Question: I am using <URL>.
I am developing a mobile only website, so I looked around how to map touch events to mouse events for this to work, and ended up using some <URL>.
This appeared to work nicely. However, on a mobile device (I am using an iPhone to test, but it also happens on the iPhone simulator), when you attempt to shift a second item (i.e. the next item to sort after you have sorted one already), its initial position is offset either side by about the width of the element.

I've set up an <URL>. Hit the button to add jQuery Sortable to the list items.
I have tried many things, including playing with the 'change' event and attempting to realign it back, but I couldn't get it to reliably work.
How can I stop this problem?
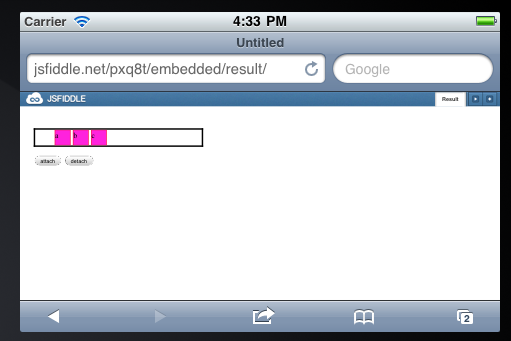
Answer: Super simple solution for this one. I wish I could say it was super simple to find, but no... it took a while.
To clarify the symptom, it's that the initially-dragged element is always the one that is dragged on subsequent drags. If you start out dragging 'b', on subsequent drags 'b' is the one that always moved. Likewise for 'a' and 'c'.
This made me question if perhaps the event was being "recycled." I confirmed that the 'pageX' and 'pageY' values were correct on the 'touchstart' (and 'touchmove') event, but the values getting to '_mouseDown' in Sortable were wrong. So, I went to 'jquery.ui.mouse.js' and looked at '_mouseDown' there. I confirmed that the proper values were coming through, but that the handler was exiting at this line at the top of the method:
'''
// don't let more than one widget handle mouseStart
if( mouseHandled ) { return };
'''
So, I started looking at 'mouseHandled'. There was only one line where this was reset back to 'false' - the following listener at the top:
'''
$( document ).mouseup( function( e ) {
mouseHandled = false;
});
'''
I realized I must be close. I looked back at the '_touchEnd' method in the compatibility add-in you're using:
'''
_touchEnd: function(event) {
this.element.unbind("touchmove." + this.widgetName).unbind("touchend." + this.widgetName);
this._mouseUp(event);
},
'''
Note that '_mouseUp' is only called on the widget itself -- not the 'document'! Thus, clearly 'mouseHandled' was never being reset. So, I added a 'document' dispatch line to '_touchEnd':
'''
_touchEnd: function(event) {
this.element.unbind("touchmove." + this.widgetName).unbind("touchend." + this.widgetName);
this._mouseUp(event);
$(document).trigger('mouseup', event);
},
'''
And , everything worked correctly.
'''
$(document).trigger('mouseup', event);
'''
Working forked fiddle <URL>].
---
Note: I also changed this line:
'''
/ iPad | iPhone /.test(navigator.userAgent) && (function($) {
'''
To:
'''
/iPad|iPhone|iPod/.test(navigator.userAgent) && (function($) {
'''
Because it didn't work properly with spaces, and you should include support for the iPod touch.